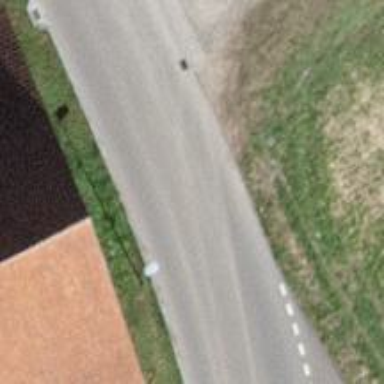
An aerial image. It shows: Asphalt road classified as tertiary.